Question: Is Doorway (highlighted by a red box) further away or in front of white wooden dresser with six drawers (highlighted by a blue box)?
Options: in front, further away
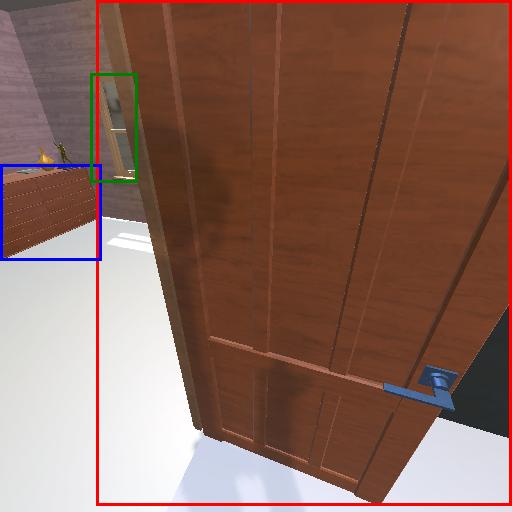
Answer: in front